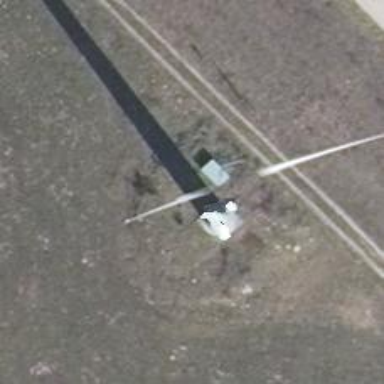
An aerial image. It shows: Wind generator in the form of horizontal axis wind turbine.